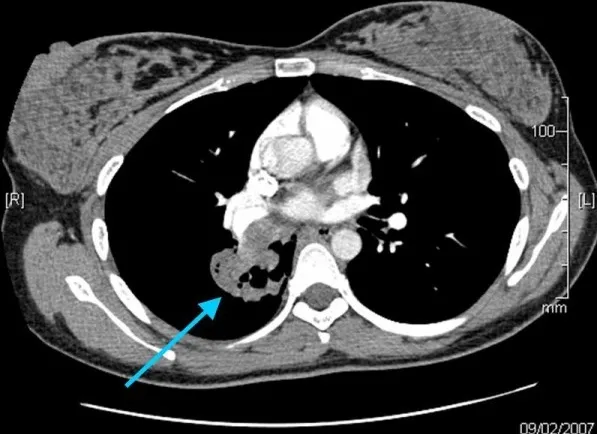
Computed tomography pulmonary angiogram demonstrating cavitating mass in right lung.
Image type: radiology (ct)